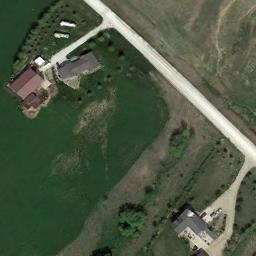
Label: sparse_residential